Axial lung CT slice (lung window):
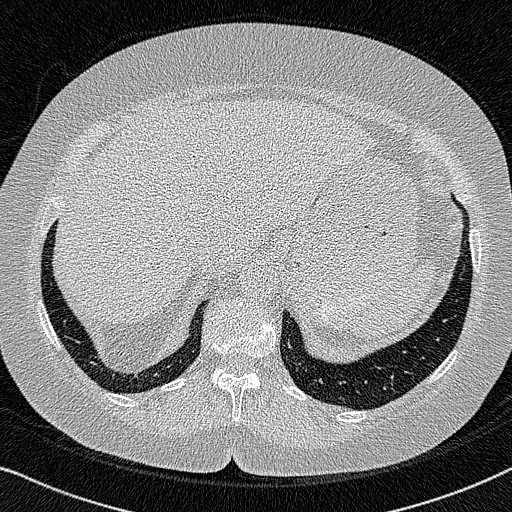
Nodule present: no